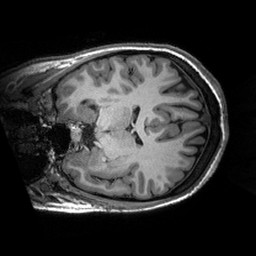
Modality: T1w
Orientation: coronal
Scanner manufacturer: siemens
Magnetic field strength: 3 T
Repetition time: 2.53 s
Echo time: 0.00288 s